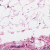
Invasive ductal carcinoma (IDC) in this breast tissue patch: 0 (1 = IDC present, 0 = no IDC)